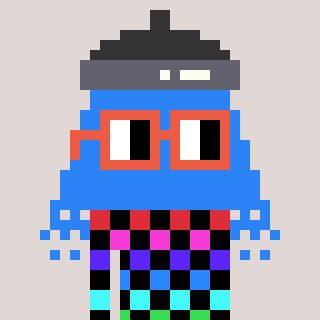
a pixel art character with square orange glasses, a shower-shaped head and a rust-colored body on a warm background